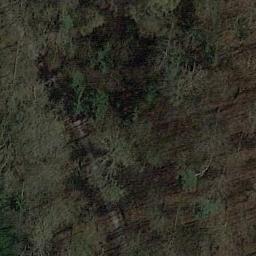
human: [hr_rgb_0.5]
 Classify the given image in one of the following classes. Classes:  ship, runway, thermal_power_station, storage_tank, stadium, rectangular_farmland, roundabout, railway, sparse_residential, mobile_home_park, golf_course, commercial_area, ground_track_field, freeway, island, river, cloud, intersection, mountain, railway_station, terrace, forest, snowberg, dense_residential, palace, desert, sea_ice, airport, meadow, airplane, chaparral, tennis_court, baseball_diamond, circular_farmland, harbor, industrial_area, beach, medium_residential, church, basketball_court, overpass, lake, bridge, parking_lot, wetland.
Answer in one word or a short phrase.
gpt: forest